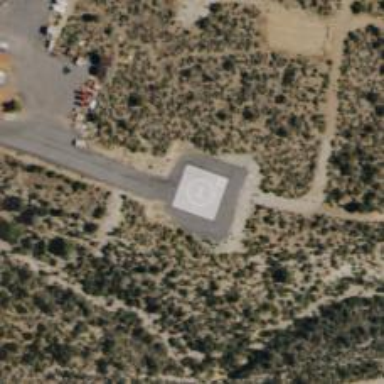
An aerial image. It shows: Image of helipad at airport.